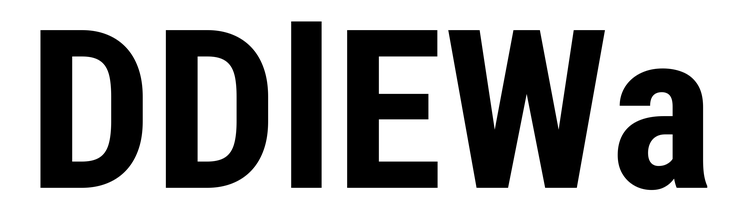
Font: Roboto_Condensed_Bold